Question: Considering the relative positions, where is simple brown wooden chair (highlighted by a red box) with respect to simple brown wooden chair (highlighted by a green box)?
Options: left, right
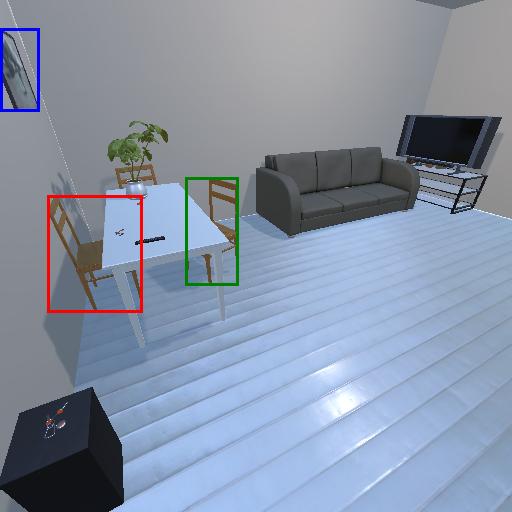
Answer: left